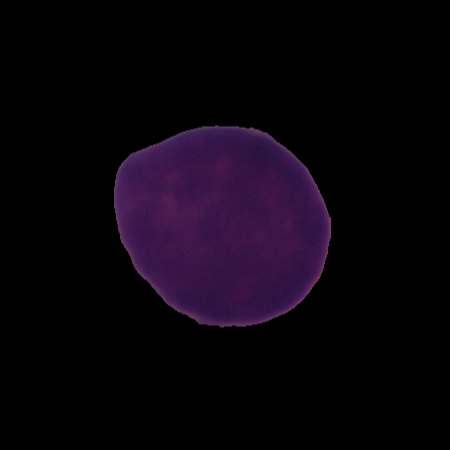
Label: healthy